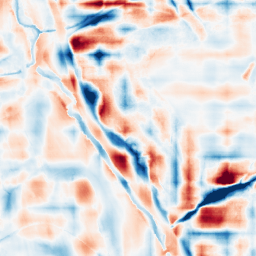
Category: wavelet
Decomposition family: wavelet_reverse_biorthogonal
Decomposition parameters: wavelet: rbio4.4
level: 5
Upsampling method: sinc_hamming
Upsampling parameters: scale: 2
kernel_size: 8
Upsampling scale: 2